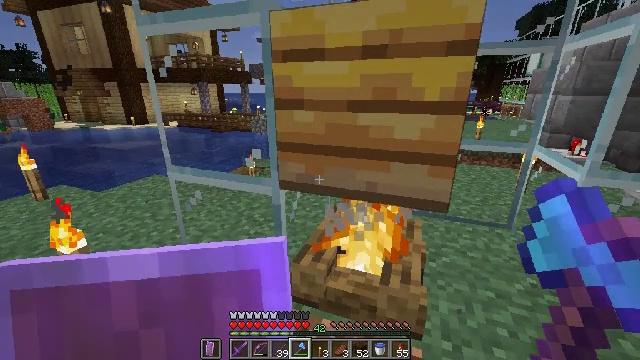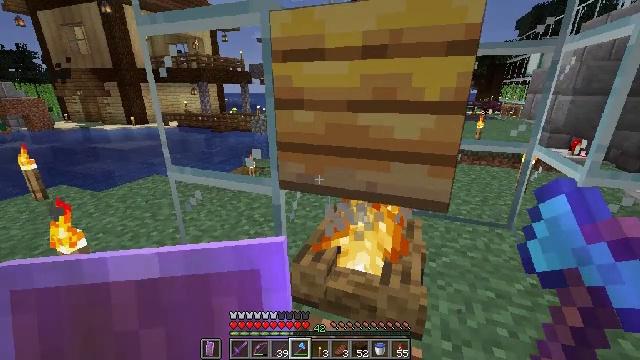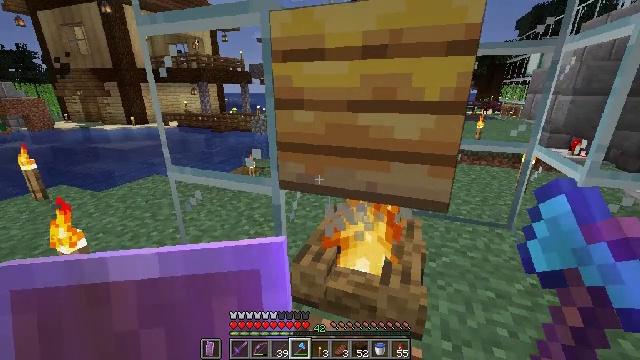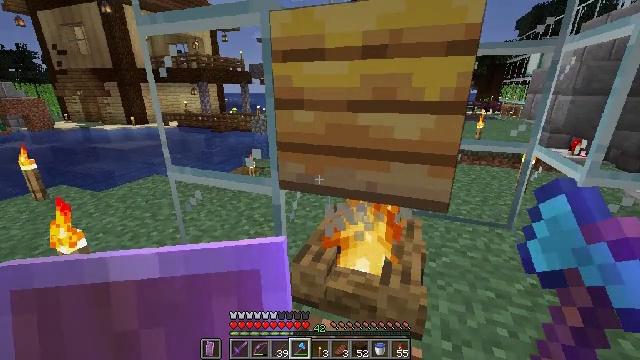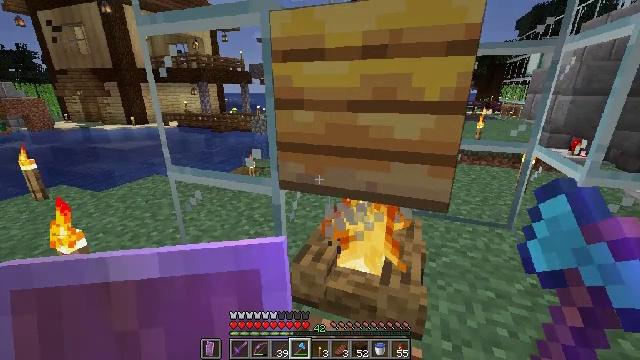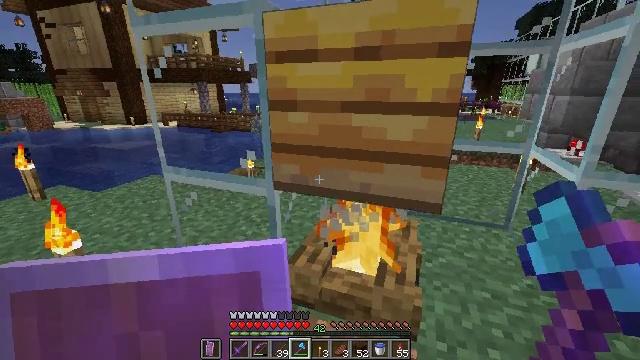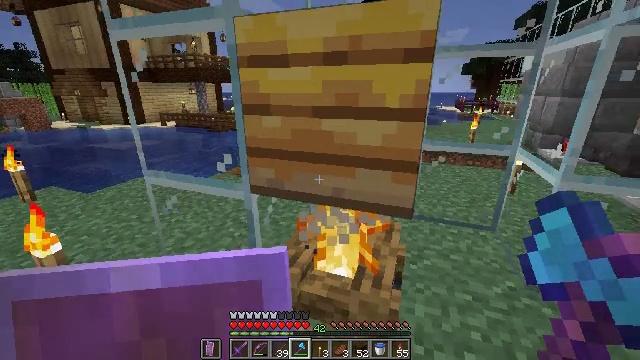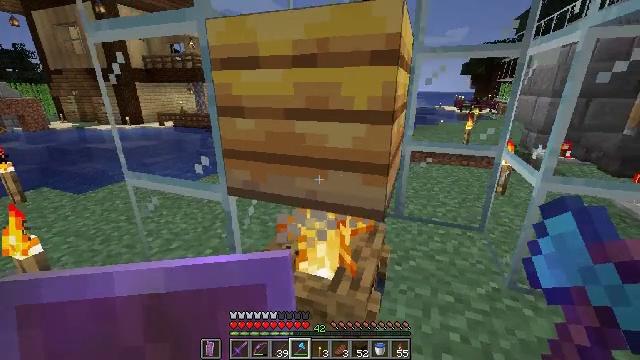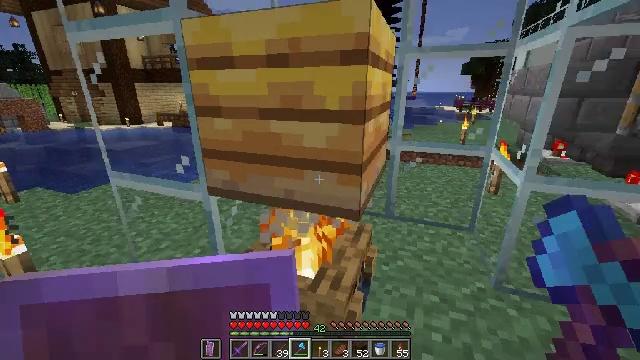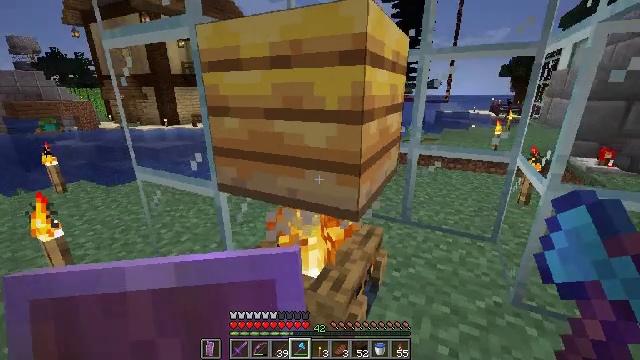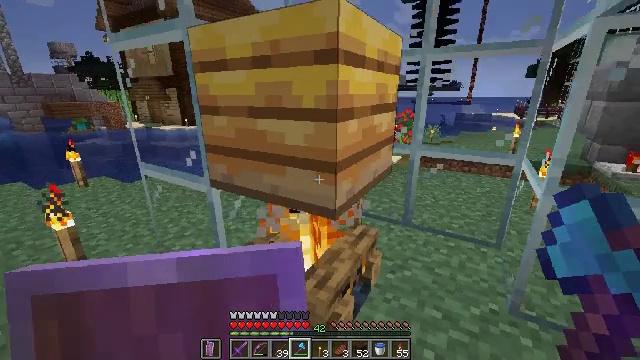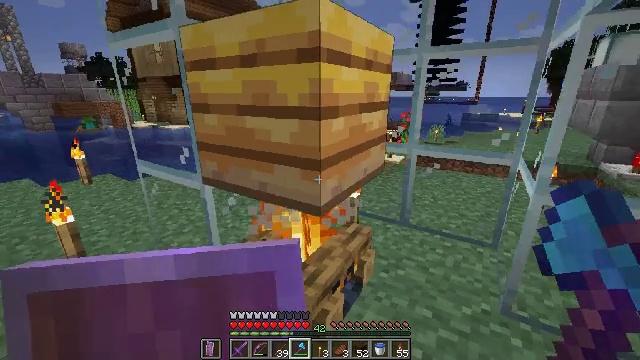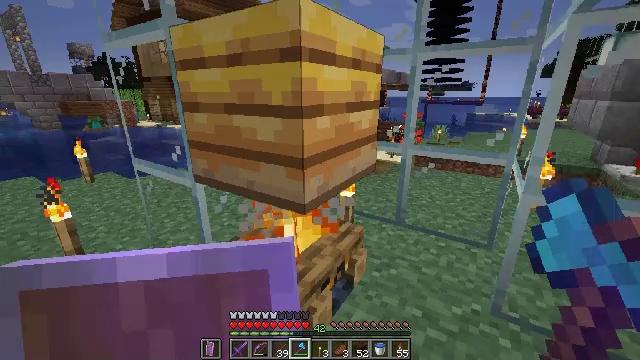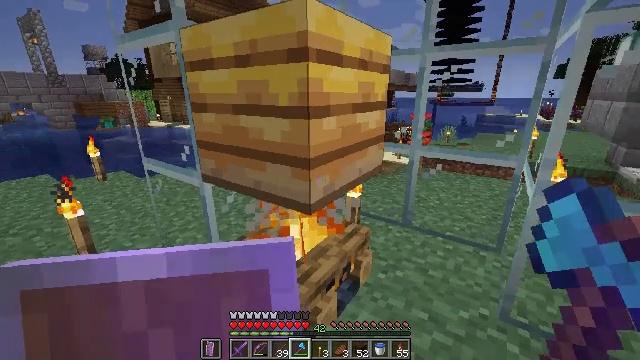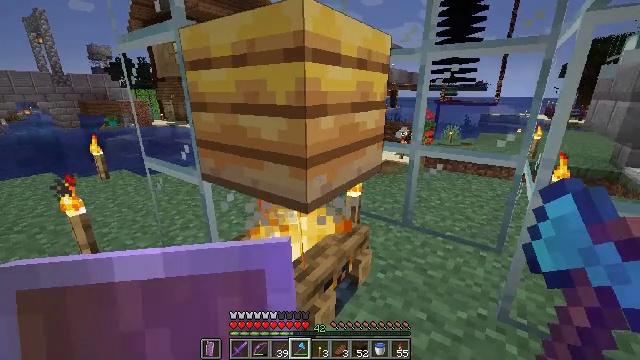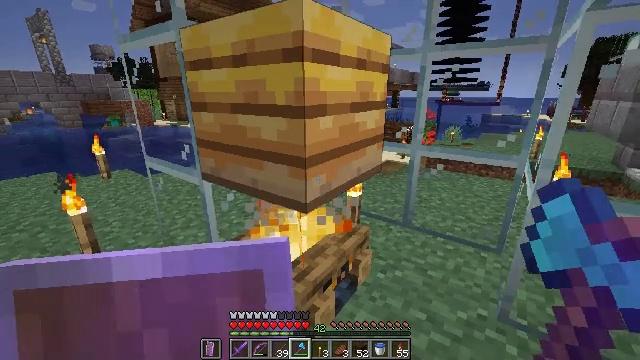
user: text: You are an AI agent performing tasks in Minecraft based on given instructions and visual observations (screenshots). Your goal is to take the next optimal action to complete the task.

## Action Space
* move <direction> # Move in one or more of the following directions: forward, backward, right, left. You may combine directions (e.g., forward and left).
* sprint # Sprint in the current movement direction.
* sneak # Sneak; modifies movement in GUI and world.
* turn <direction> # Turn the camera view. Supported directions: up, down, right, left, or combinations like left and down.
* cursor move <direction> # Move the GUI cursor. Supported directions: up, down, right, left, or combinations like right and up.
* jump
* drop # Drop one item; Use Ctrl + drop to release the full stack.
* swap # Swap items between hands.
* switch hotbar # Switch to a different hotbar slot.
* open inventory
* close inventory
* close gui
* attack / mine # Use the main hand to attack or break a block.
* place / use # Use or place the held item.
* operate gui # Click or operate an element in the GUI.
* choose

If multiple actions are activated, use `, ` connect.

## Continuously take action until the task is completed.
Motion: motion action
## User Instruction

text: Destroy the bee nest.
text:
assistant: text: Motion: no_op
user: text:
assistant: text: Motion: no_op
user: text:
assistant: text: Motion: no_op
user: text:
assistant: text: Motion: no_op
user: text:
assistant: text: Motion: move right
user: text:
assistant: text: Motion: move right
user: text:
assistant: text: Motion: move right
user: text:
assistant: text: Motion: move right
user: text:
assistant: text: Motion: move right, turn left
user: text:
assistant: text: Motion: turn left
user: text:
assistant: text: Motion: turn left
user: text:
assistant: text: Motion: no_op
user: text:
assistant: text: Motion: turn left
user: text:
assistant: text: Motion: no_op
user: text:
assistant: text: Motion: no_op
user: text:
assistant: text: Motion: no_op
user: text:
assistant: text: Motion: no_op
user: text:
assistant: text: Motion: no_op
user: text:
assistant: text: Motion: no_op
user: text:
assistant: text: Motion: no_op
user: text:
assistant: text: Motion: turn left
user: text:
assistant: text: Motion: no_op
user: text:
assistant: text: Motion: no_op
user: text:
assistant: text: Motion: no_op
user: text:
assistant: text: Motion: no_op
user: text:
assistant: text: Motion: no_op
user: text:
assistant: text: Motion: no_op
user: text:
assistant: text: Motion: no_op
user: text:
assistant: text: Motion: no_op
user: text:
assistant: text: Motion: no_op